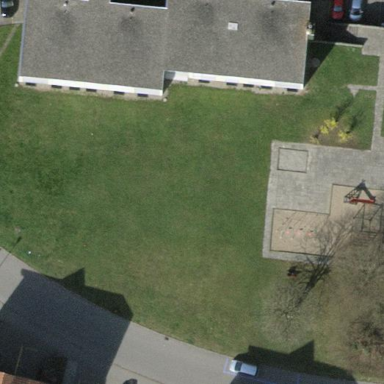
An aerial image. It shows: Park.